Interaction volume radius: 5 \u00c5
Interaction volume height: 25 \u00c5
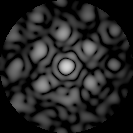
Disorder parameter: 0.5259